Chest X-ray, PA view. Patient: 60 years old, sex F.
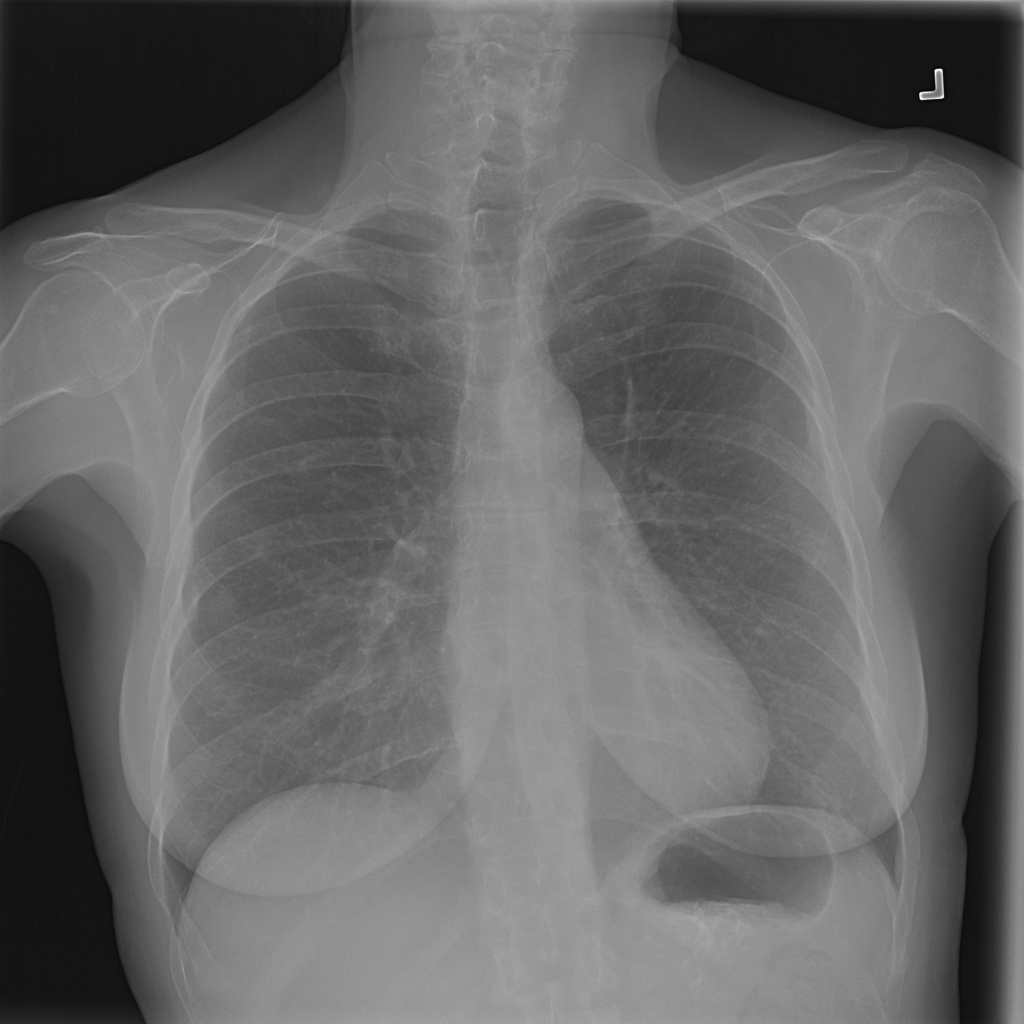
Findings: No Finding